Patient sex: F
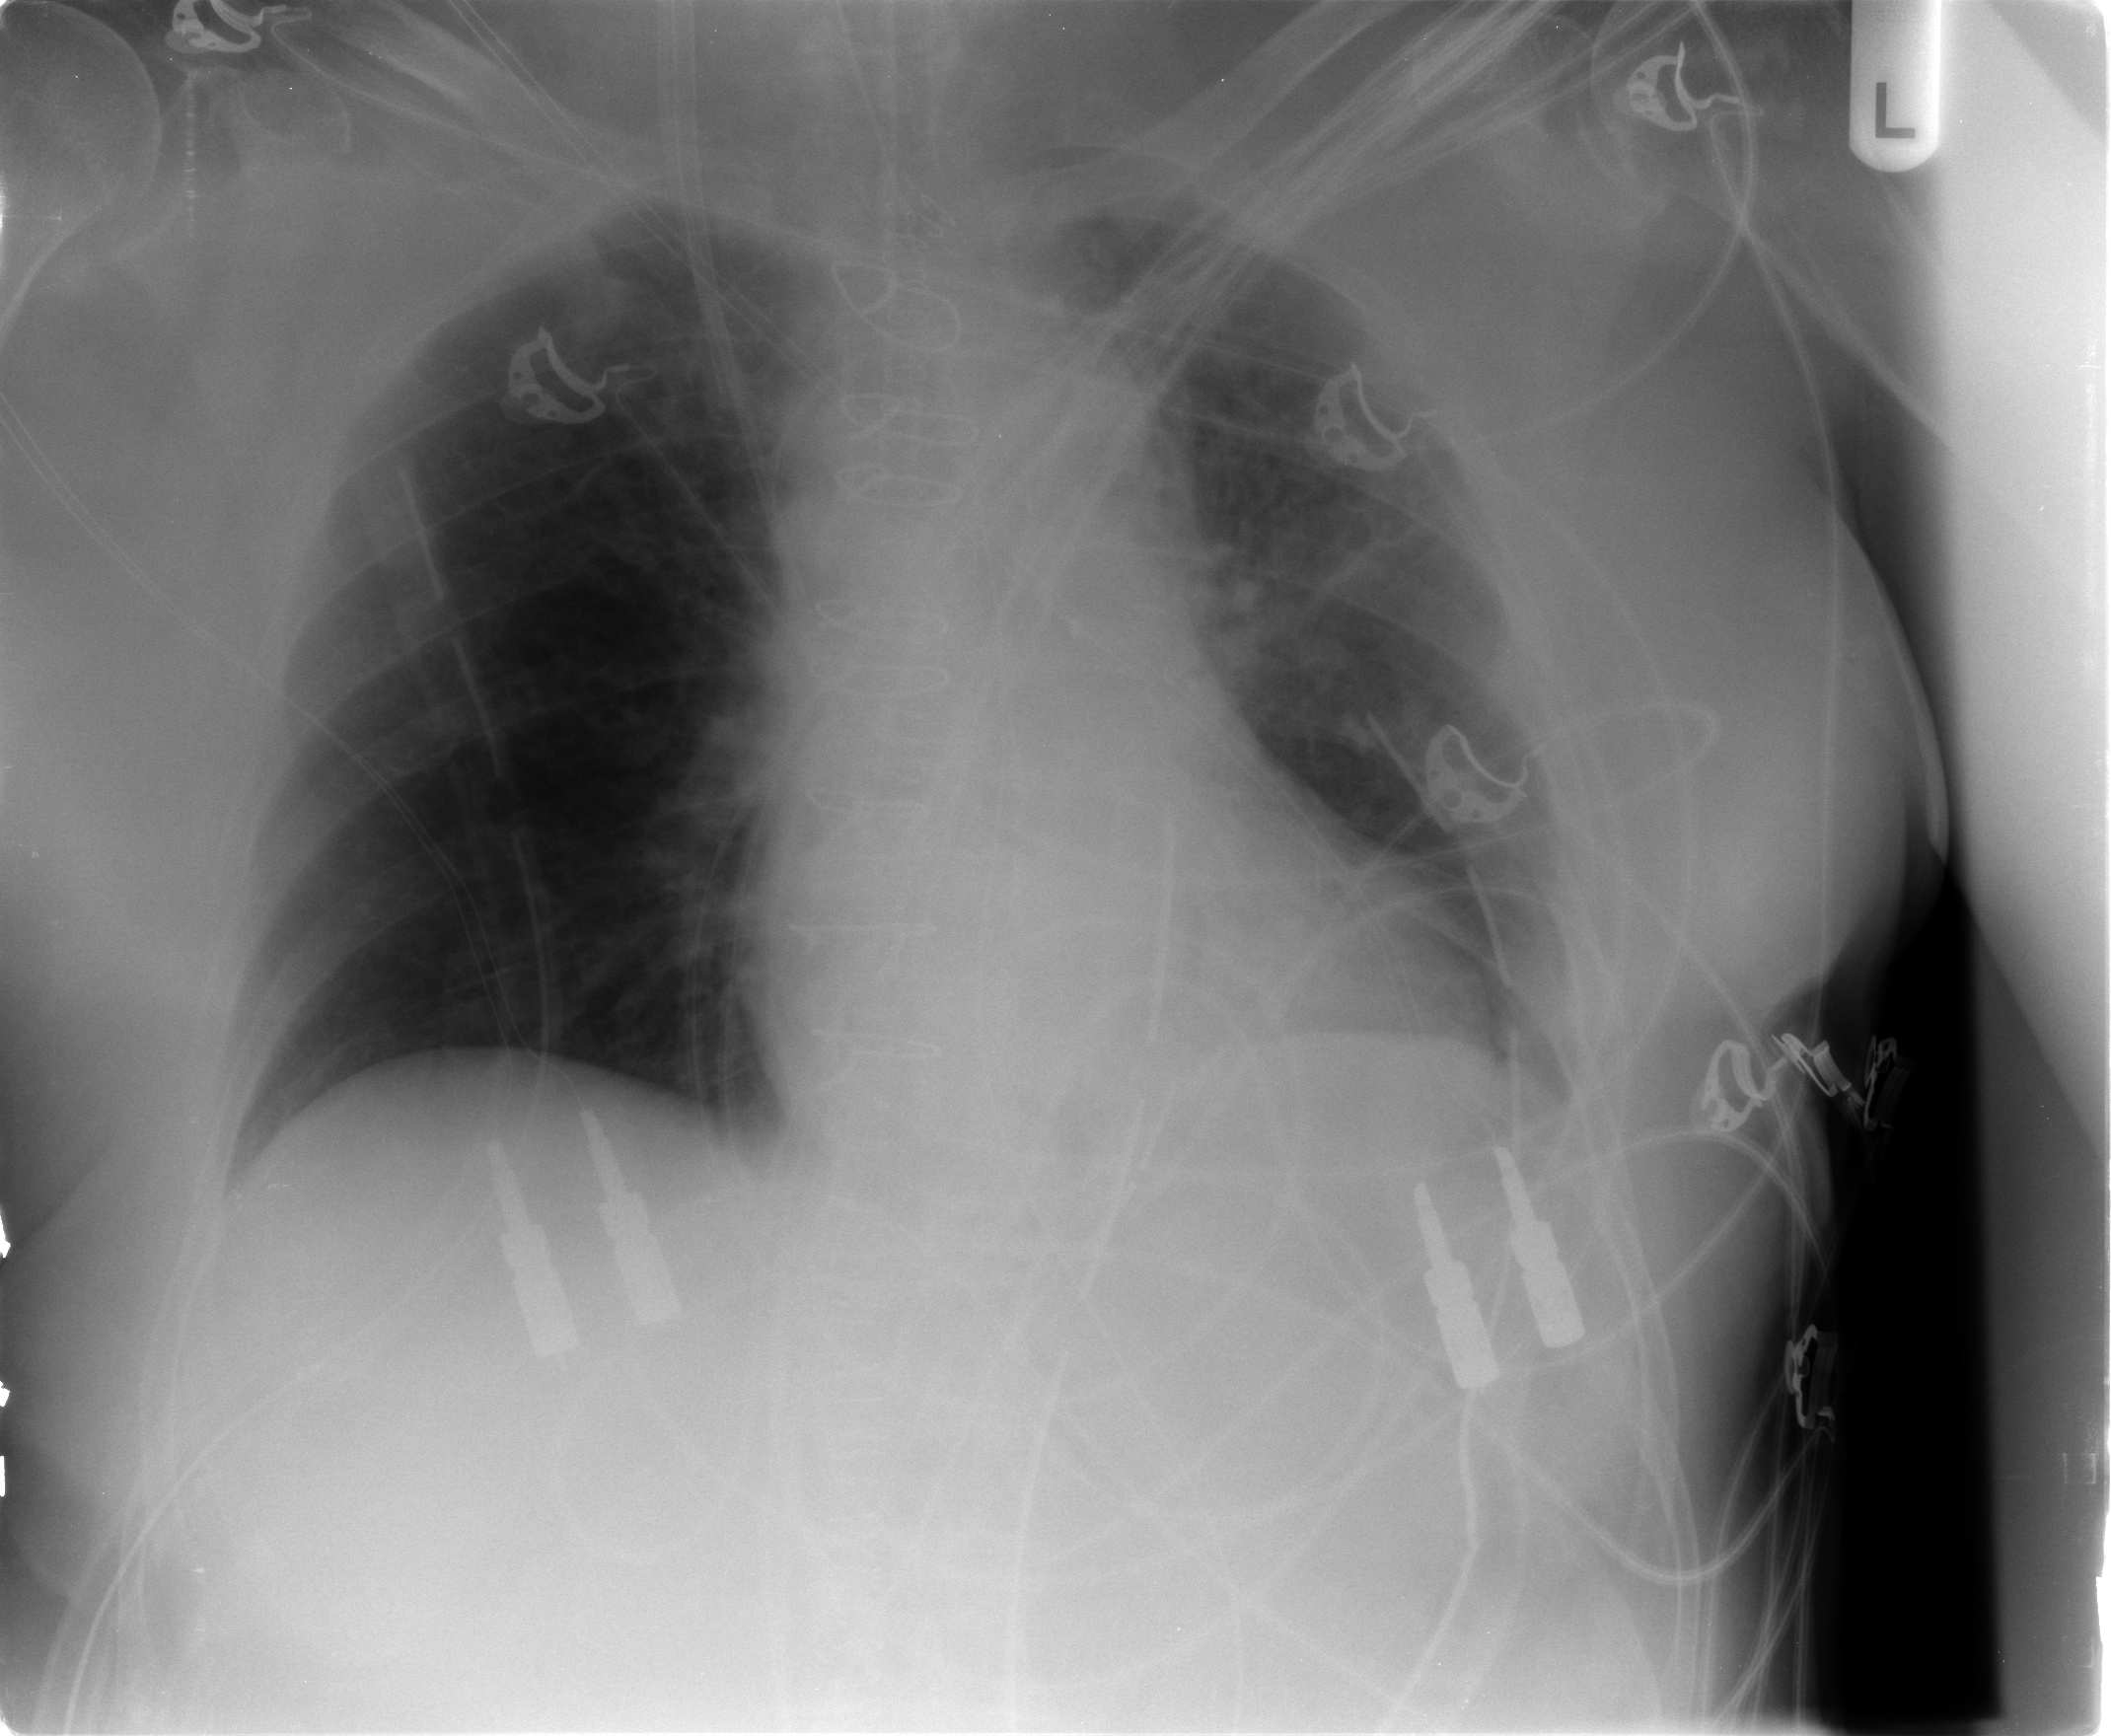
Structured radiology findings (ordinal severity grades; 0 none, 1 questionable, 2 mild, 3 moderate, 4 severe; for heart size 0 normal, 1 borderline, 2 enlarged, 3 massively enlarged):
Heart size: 0
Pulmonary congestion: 0
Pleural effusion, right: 0
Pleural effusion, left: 0
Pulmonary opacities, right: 0
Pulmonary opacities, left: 0
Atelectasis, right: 0
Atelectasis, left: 2